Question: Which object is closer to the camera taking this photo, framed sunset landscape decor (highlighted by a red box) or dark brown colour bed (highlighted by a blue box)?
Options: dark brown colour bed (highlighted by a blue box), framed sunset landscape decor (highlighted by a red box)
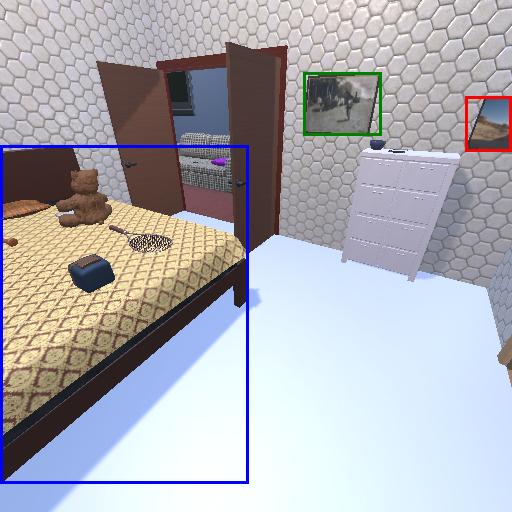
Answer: dark brown colour bed (highlighted by a blue box)